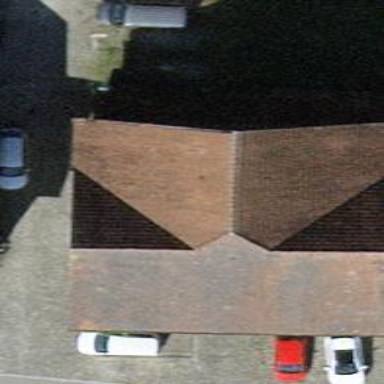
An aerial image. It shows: Shed.